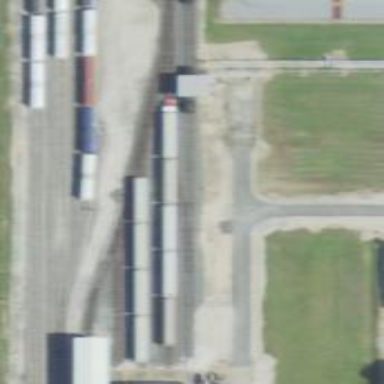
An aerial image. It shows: Rail spur service.